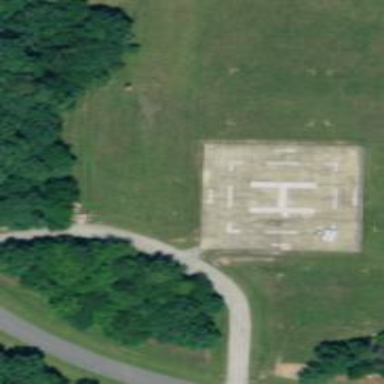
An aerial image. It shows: Image showing helipad at airport.